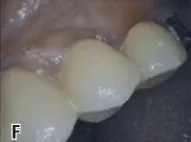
Initial clinical images. Erythema of the mucosa is observed in 25 , Palatal region from 24 to 26, in which erythema is observed in the mesial of 24 and, prosthetic component of the implant in the region of 26.
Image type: medical_photograph (other_medical_photograph)